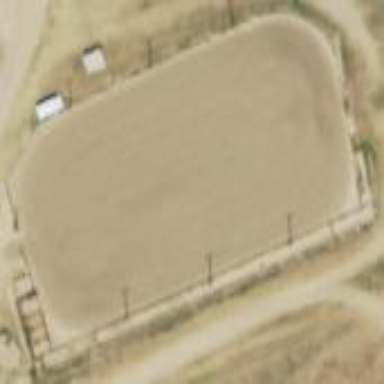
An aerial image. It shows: Equestrian pitch for leisure land use.